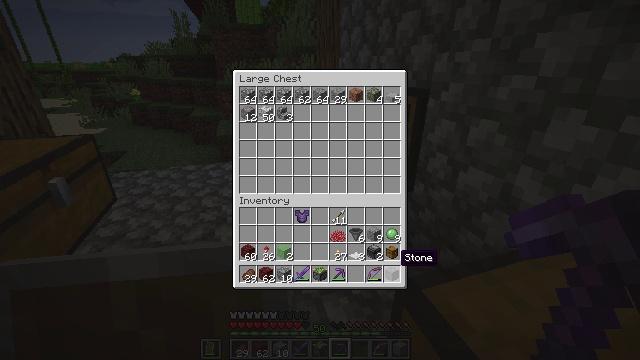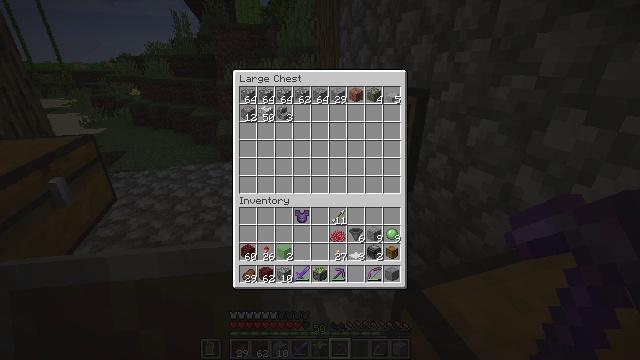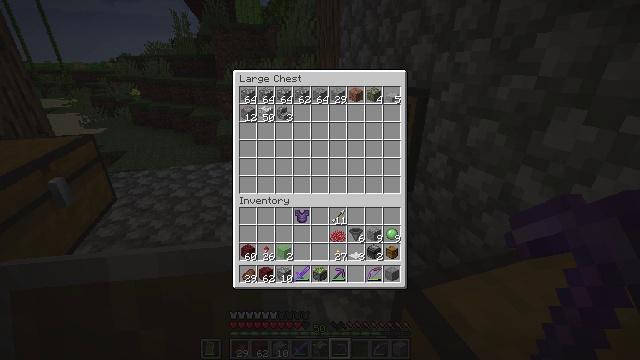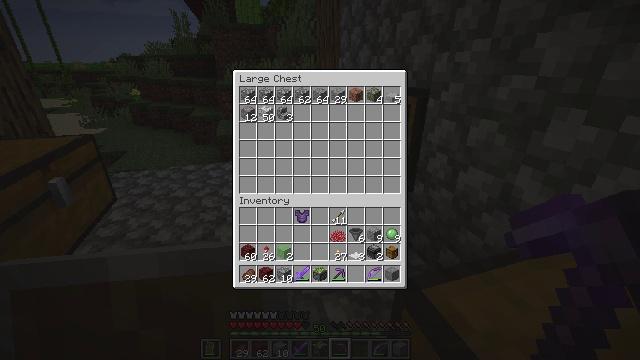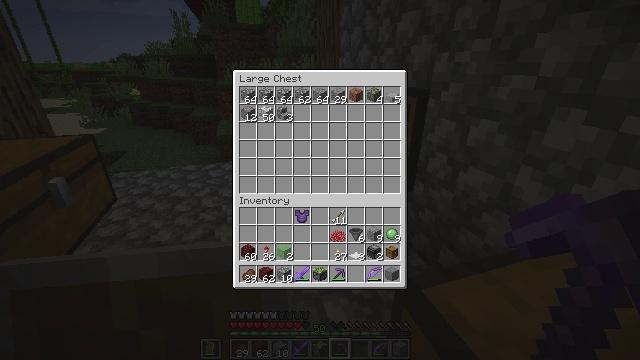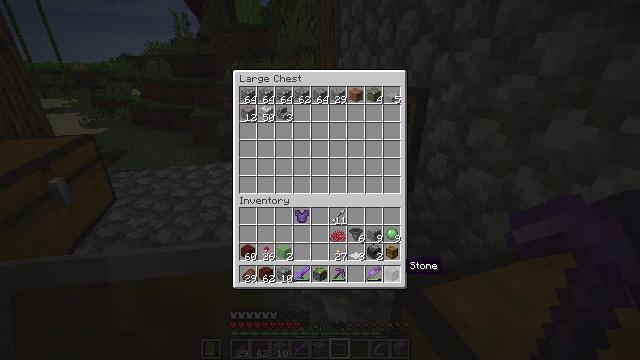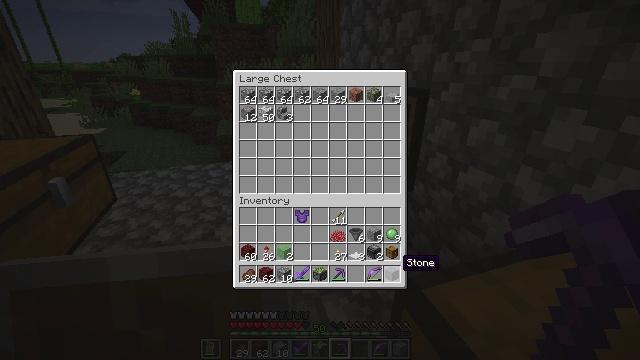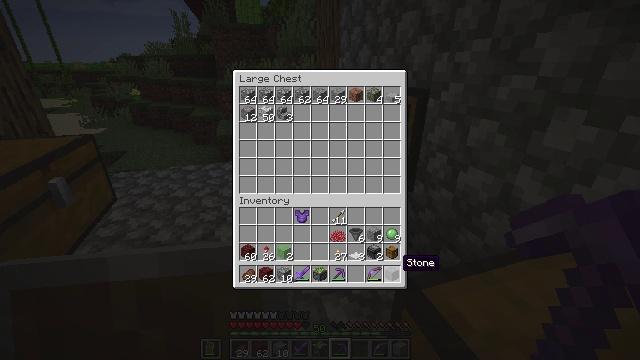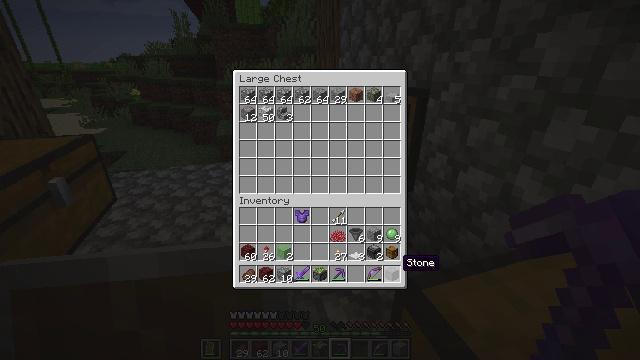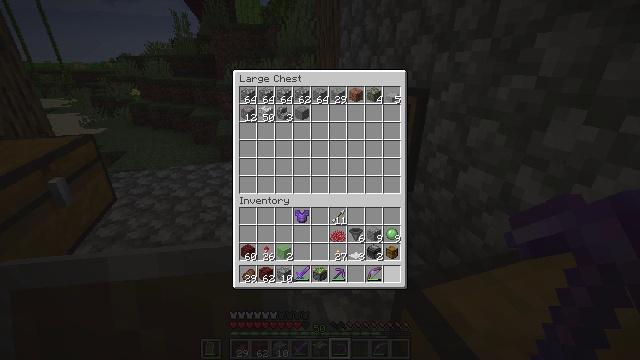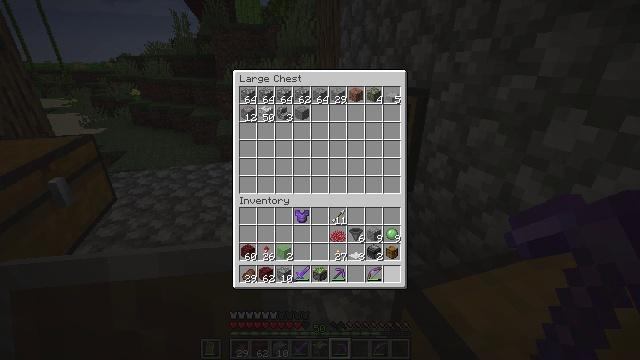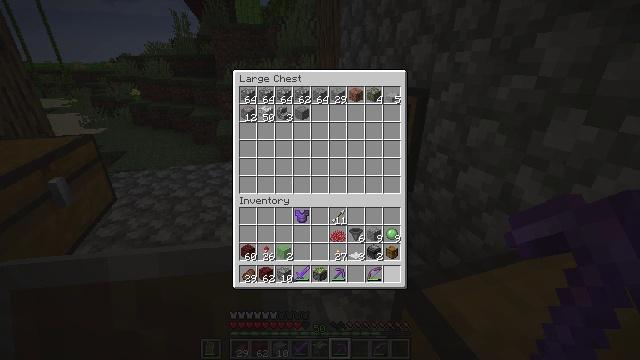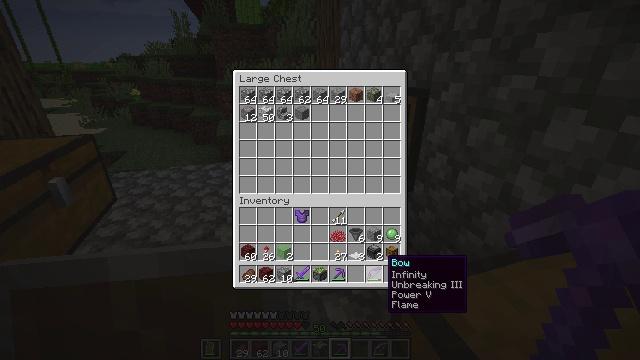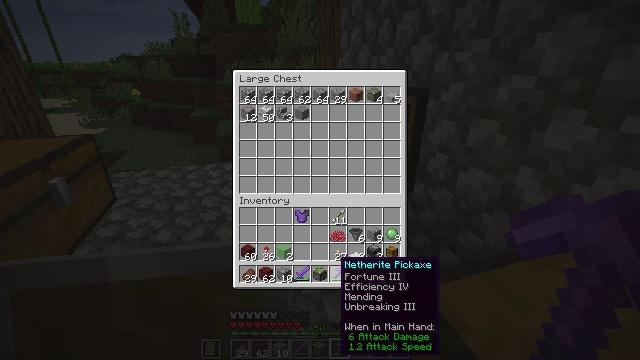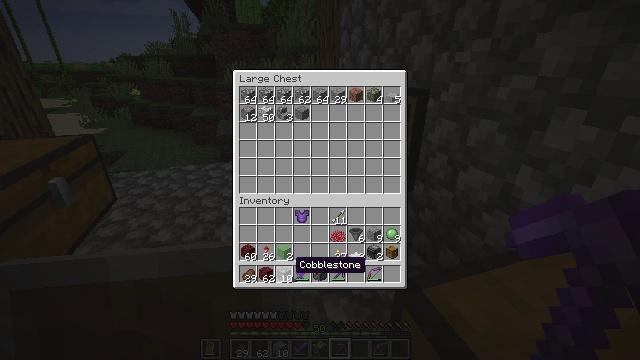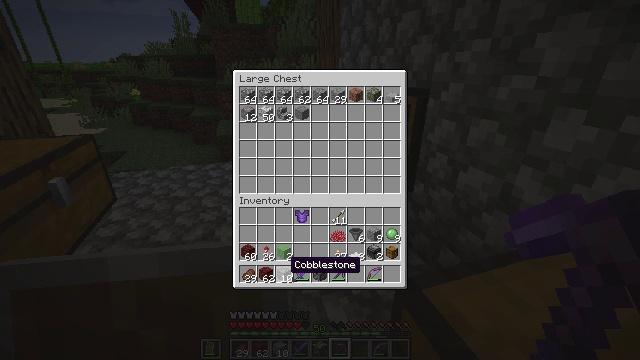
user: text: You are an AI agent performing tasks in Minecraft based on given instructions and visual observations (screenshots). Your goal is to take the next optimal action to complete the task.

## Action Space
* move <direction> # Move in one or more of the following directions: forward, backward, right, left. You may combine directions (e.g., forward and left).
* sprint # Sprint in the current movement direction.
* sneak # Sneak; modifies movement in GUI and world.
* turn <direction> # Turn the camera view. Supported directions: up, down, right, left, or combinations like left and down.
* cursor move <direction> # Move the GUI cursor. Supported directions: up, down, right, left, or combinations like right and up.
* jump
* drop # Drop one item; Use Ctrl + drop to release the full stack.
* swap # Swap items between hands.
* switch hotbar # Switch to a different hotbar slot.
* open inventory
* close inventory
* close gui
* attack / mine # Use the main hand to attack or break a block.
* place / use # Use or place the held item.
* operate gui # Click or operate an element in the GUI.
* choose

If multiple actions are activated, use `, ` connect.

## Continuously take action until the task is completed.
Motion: motion action
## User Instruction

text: Get the hopper into inventory.
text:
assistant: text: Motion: sneak, turn right and down
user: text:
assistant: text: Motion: sneak
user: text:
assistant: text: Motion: sneak
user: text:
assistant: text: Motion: sneak
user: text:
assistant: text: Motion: sneak, turn left and up
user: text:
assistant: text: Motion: sneak
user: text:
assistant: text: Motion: sneak
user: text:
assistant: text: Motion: sneak
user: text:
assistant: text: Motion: sneak, use / place
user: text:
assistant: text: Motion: sneak, use / place
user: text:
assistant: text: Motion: sneak, use / place
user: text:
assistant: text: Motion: sneak, turn left
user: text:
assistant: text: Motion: sneak, turn left
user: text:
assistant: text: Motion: sneak, turn left
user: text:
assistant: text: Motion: sneak
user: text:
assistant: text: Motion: sneak
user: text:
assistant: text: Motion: sneak
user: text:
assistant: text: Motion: sneak
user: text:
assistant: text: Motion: sneak
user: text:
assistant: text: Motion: sneak
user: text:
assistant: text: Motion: sneak, use / place
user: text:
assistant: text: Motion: sneak, use / place
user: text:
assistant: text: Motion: sneak, use / place
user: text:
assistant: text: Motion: sneak
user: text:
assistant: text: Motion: sneak, turn up
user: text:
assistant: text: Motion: sneak, turn right and up
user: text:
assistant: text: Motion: sneak, turn right and up
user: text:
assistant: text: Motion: sneak
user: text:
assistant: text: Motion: sneak
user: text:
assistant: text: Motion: sneak, turn right